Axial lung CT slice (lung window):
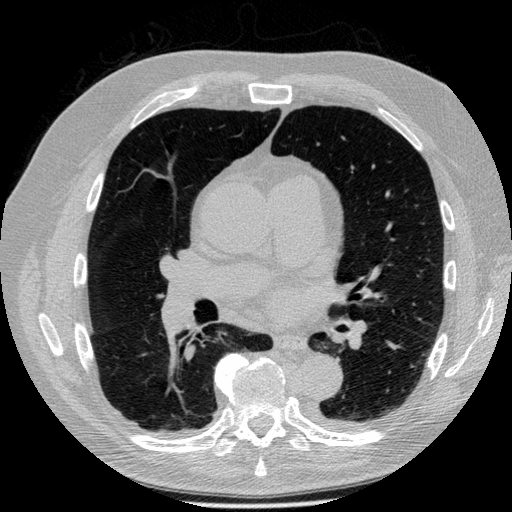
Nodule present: no